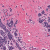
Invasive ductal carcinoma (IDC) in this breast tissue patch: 0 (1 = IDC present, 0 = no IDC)